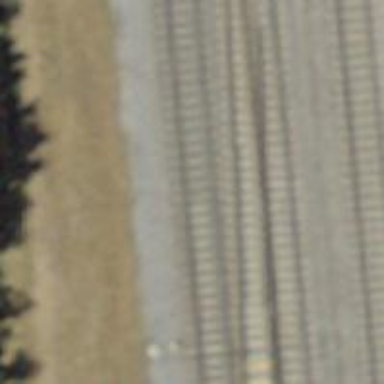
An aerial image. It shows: Railway siding with one electrified track and contact line.